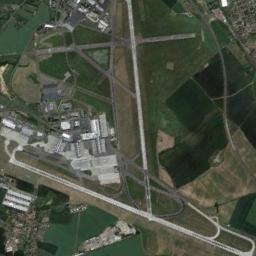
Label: airport